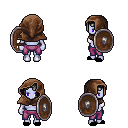
a pixel art fantasy rpg character, female body template, dark elf, purple skin, leather shoulder armor, magenta pants, white pageboy hairstyle, cloth hood, black slippers, shield, four views (front, back, left, right), 2x2 character sprite sheet, small pixel art, hard edges, no anti-aliasing